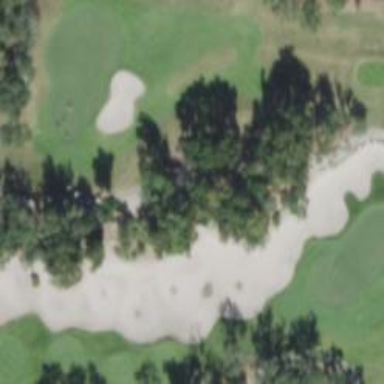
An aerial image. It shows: Sandy area is golf bunker.